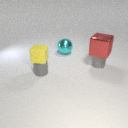
small gray rubber cylinder behind small gray metal cylinder